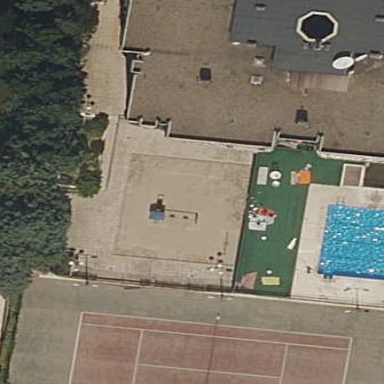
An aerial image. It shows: Playground area for leisure activities on the land.